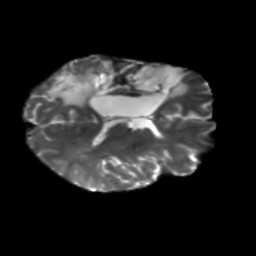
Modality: T2w
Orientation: axial
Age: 46
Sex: male
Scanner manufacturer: siemens
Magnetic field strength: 3 T
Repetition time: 5.47 s
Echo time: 0.0854 s